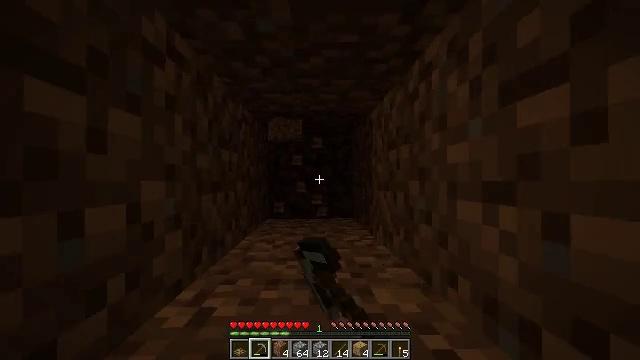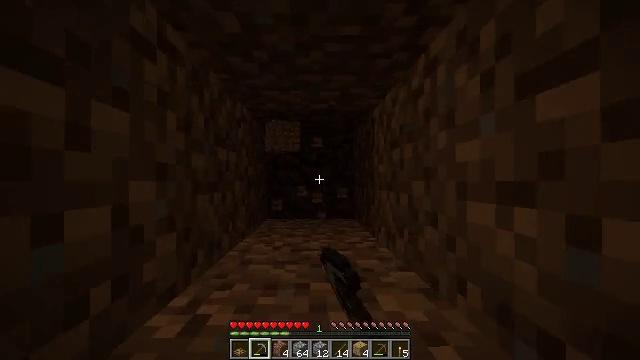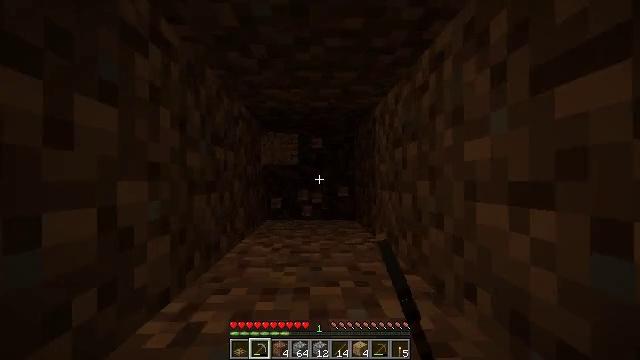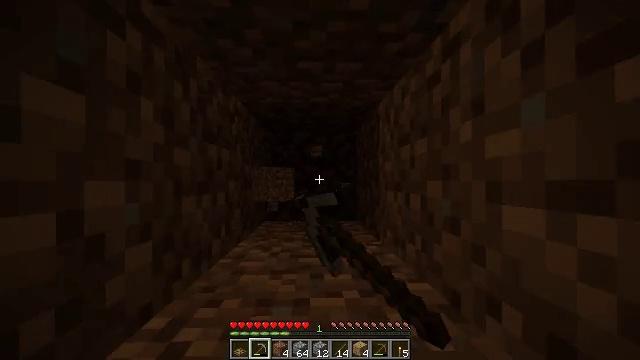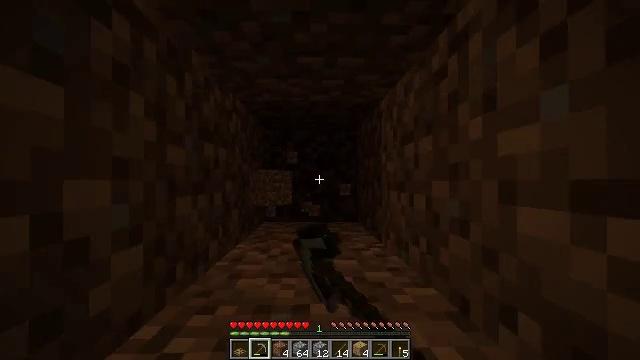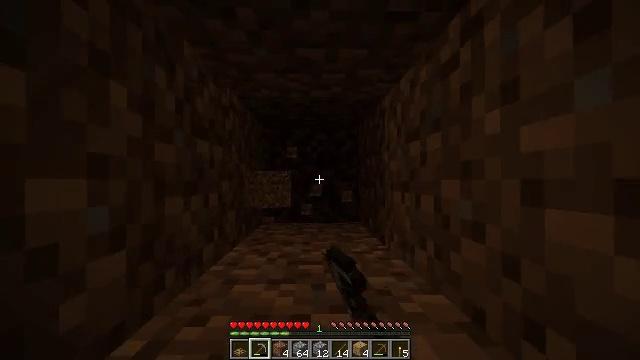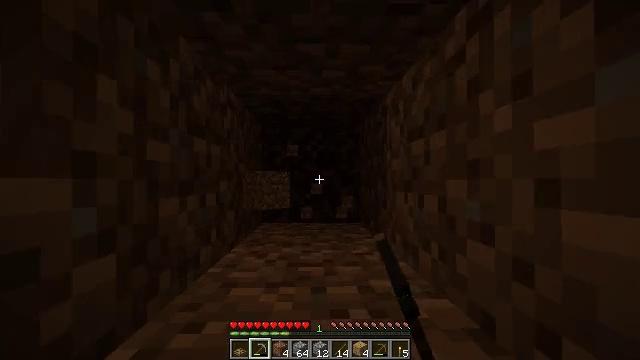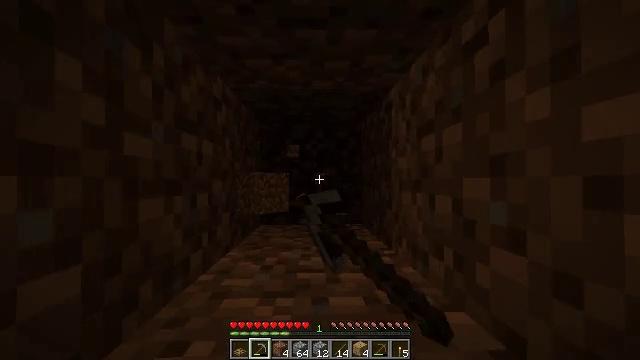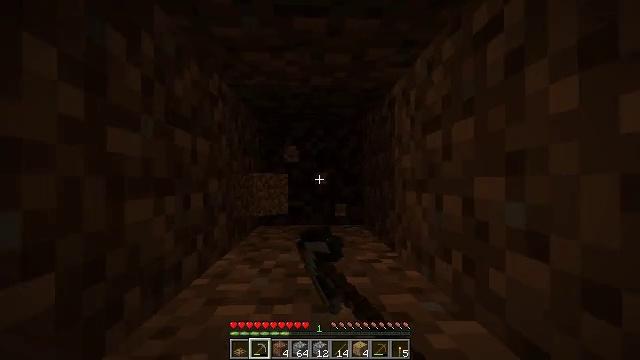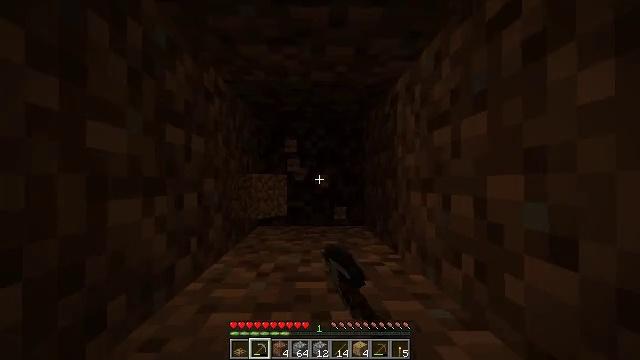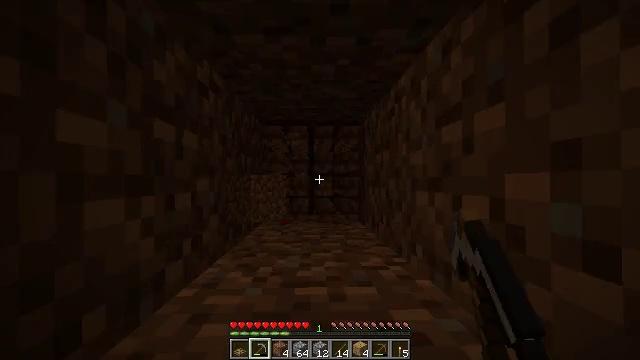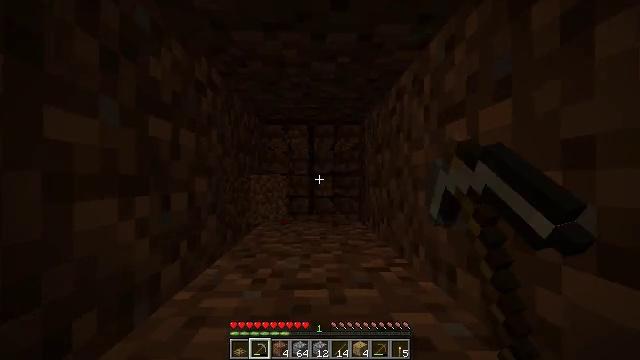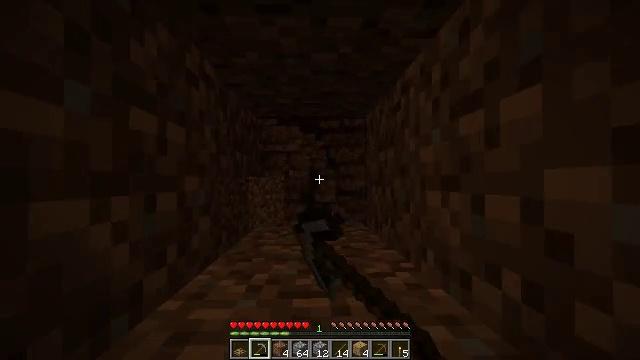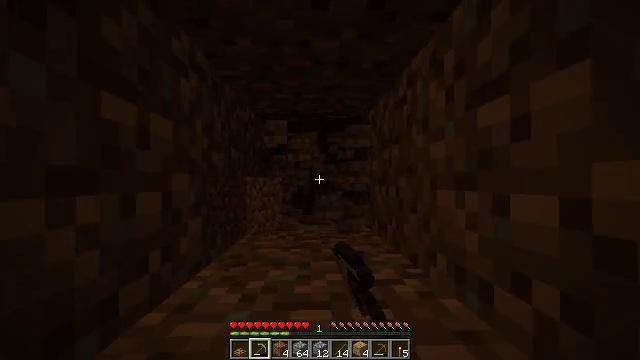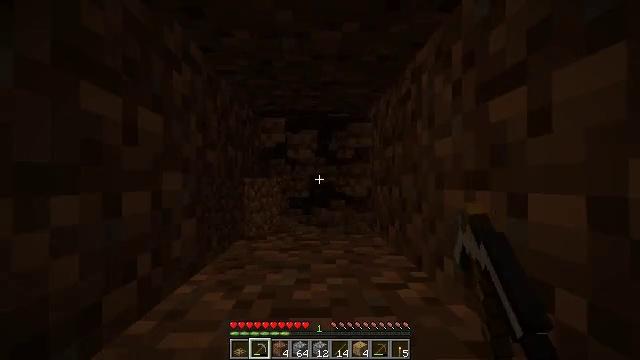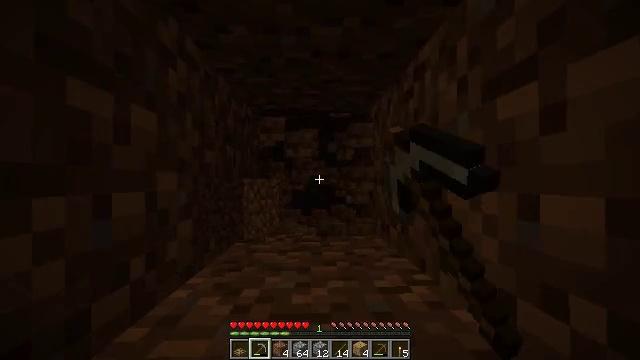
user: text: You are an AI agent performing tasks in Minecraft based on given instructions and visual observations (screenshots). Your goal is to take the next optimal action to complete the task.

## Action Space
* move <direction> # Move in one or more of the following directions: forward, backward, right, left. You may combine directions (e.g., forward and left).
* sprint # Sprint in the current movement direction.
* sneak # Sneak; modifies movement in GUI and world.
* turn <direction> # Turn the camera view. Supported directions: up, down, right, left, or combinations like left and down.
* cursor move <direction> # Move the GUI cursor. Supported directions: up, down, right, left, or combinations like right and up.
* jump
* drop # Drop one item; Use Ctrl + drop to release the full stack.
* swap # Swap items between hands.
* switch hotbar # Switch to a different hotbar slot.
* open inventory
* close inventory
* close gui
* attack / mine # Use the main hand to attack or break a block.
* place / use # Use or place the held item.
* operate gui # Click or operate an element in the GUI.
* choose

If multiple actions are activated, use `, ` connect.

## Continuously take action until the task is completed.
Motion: motion action
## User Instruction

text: Collect dirt by holding left button.
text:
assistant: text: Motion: move forward, attack / mine
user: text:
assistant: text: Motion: move forward, attack / mine
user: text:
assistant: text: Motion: move forward, attack / mine
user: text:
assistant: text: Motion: move forward, attack / mine
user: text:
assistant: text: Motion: move forward, attack / mine
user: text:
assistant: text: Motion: move forward, attack / mine
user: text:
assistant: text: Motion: move forward, attack / mine
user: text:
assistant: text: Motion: move forward, attack / mine
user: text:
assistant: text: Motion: move forward, attack / mine
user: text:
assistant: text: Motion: move forward, attack / mine
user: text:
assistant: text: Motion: move forward, attack / mine
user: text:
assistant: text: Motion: move forward, attack / mine
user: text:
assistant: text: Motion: move forward, attack / mine
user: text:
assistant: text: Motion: move forward, attack / mine
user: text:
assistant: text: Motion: move forward, attack / mine
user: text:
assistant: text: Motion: attack / mine